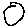
Label: moon